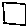
Label: square